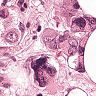
Metastatic tissue present: yes